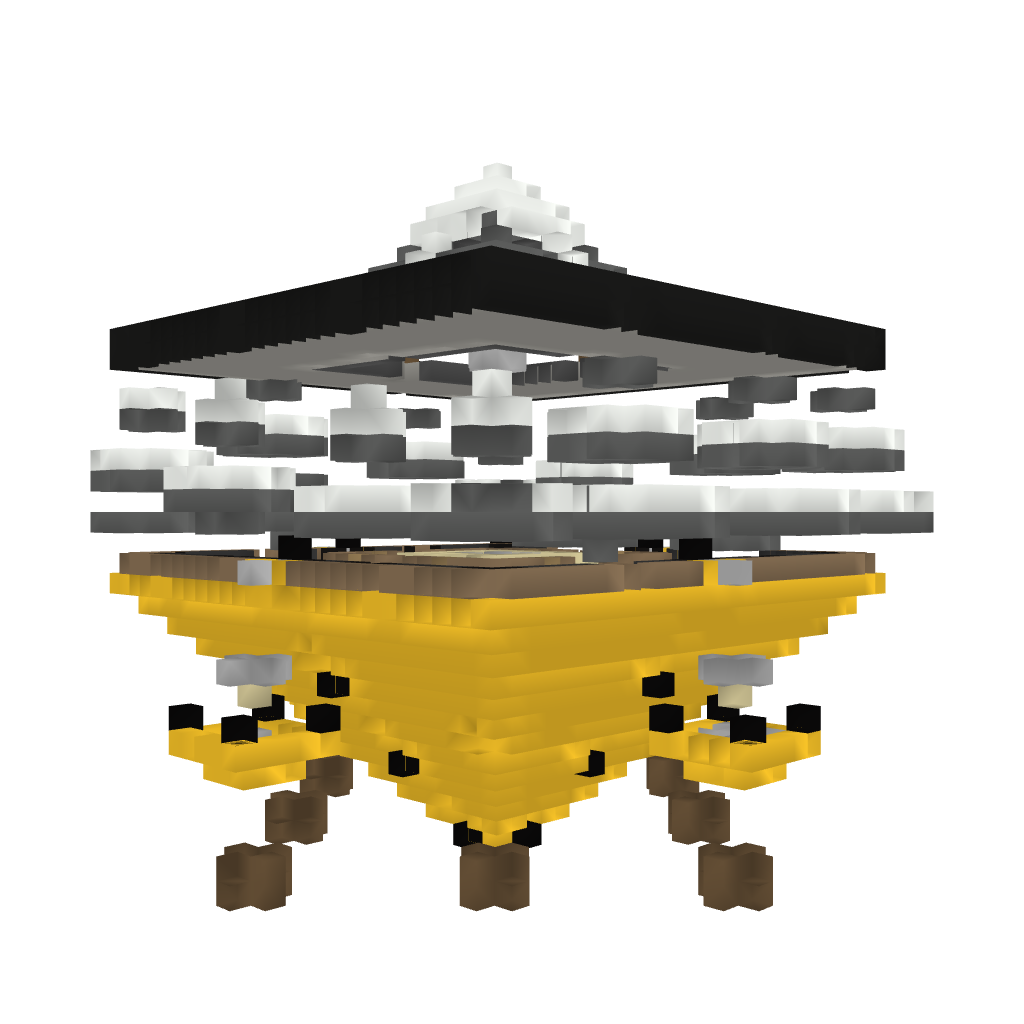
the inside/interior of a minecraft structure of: Inverted Pyramid Nature Shrine